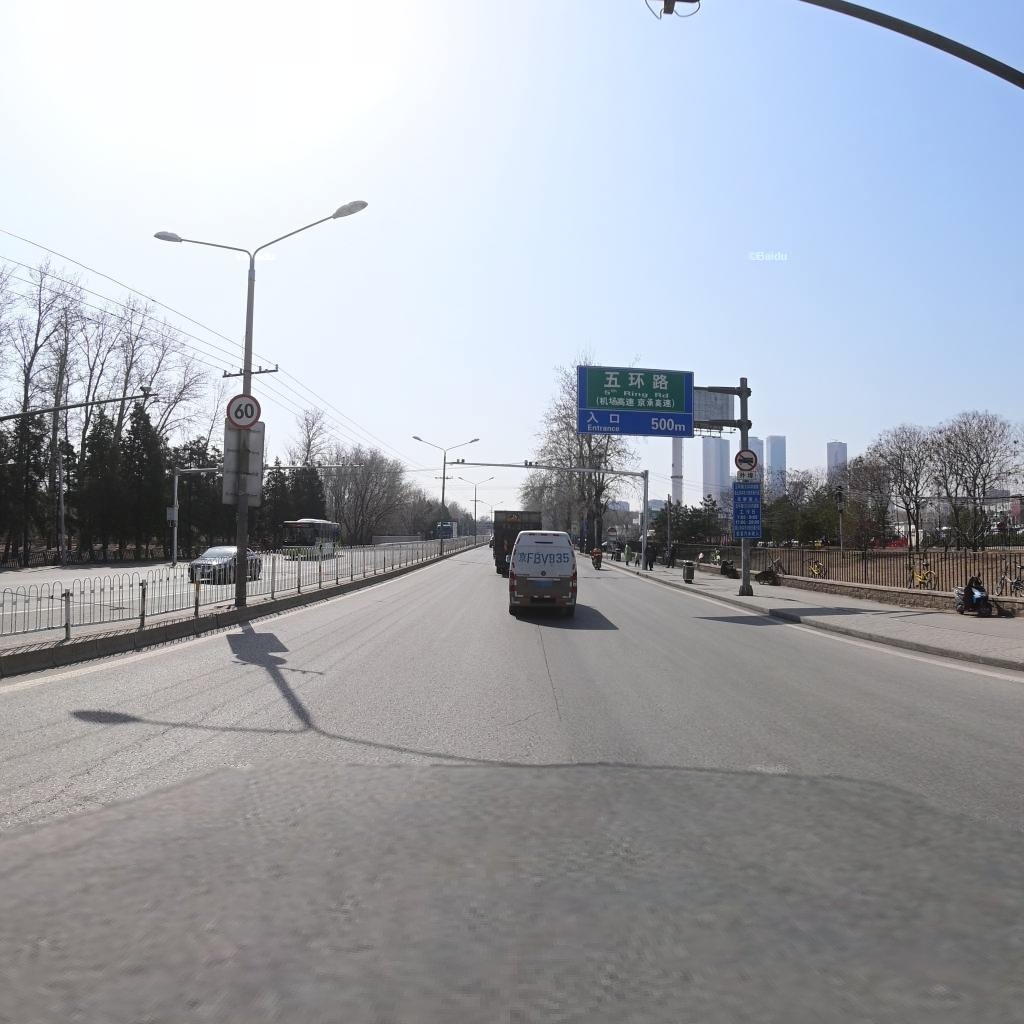
Region: Chaoyang
Road damage annotations: longitudinal crack, longitudinal crack, transverse crack